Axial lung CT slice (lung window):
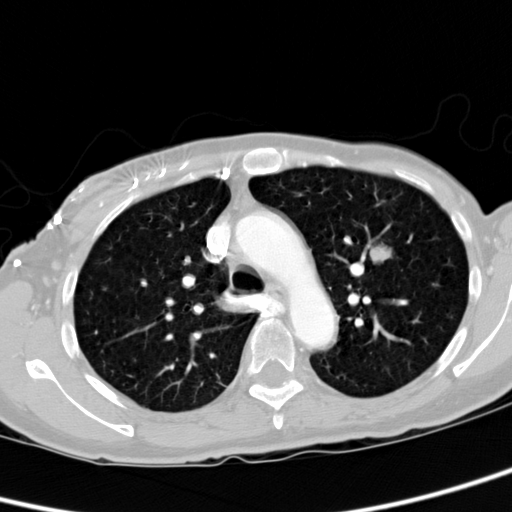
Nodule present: yes
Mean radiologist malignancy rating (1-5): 3.75